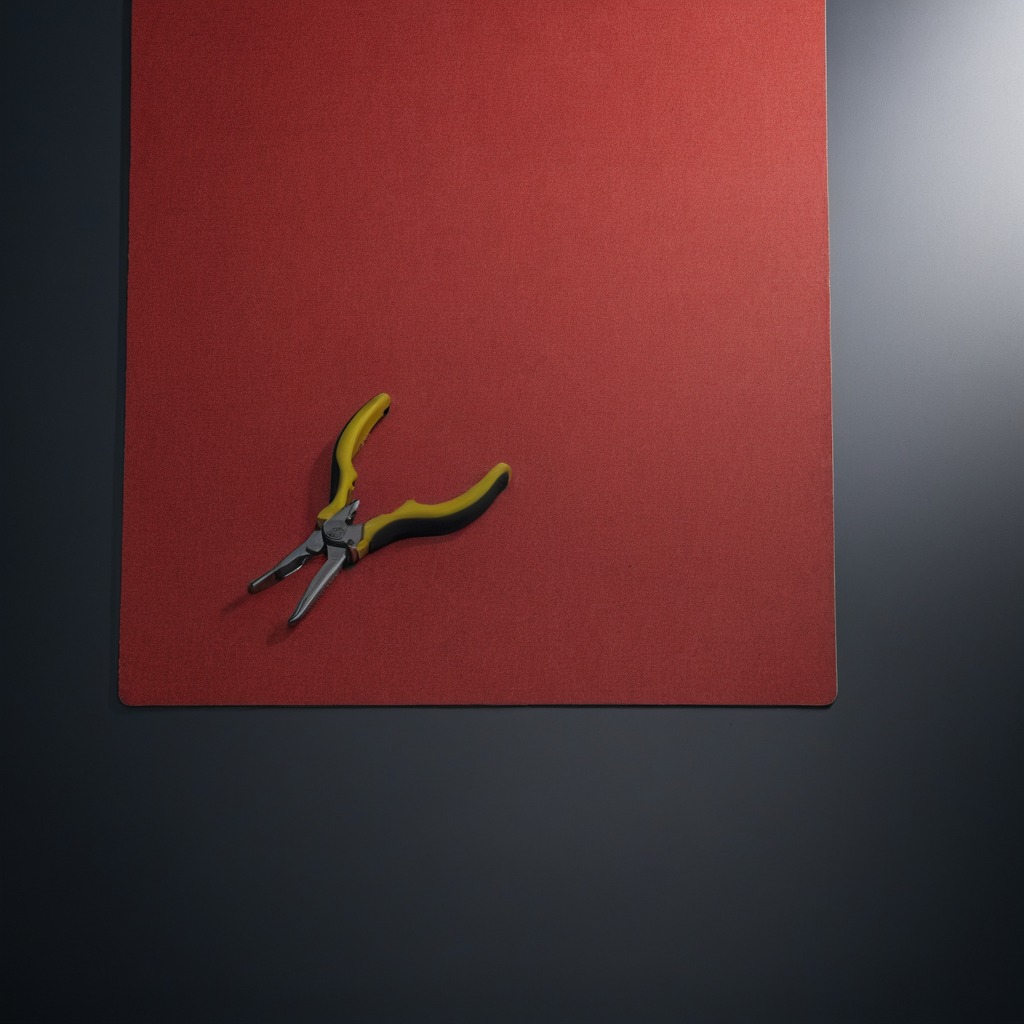
A plier is lying on the tabletop.